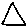
Label: triangle